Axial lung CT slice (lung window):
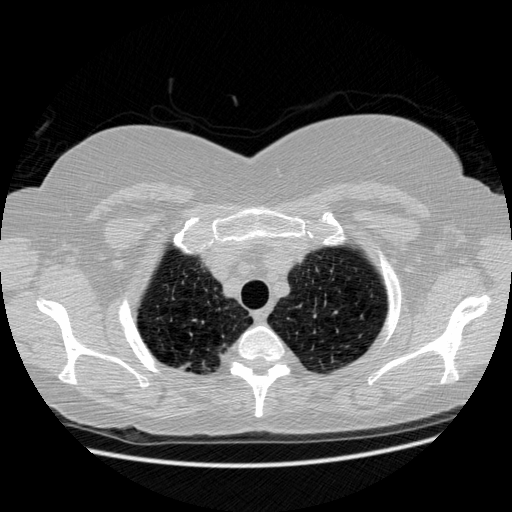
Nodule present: no